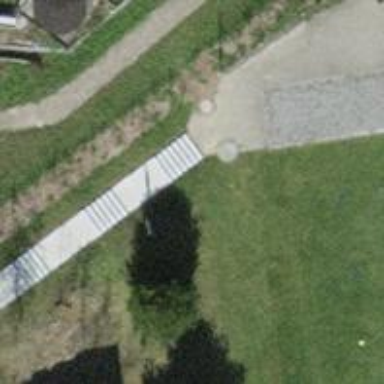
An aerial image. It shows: Set of steps on the road.